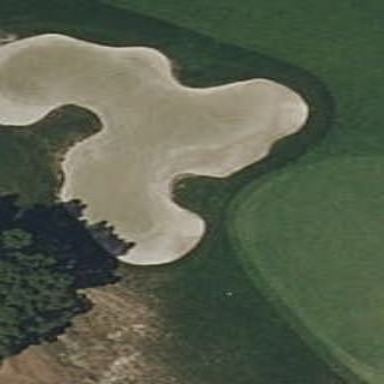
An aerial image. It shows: Golf bunker filled with sandy terrain.